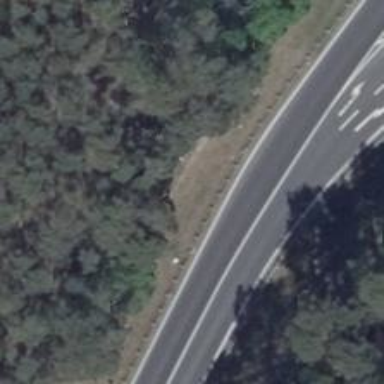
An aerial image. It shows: Asphalt motorway link.